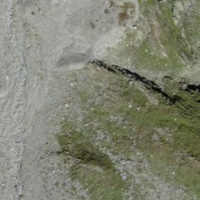
EUNIS habitat code: 48
Species observed at this site:
Montifringilla nivalis